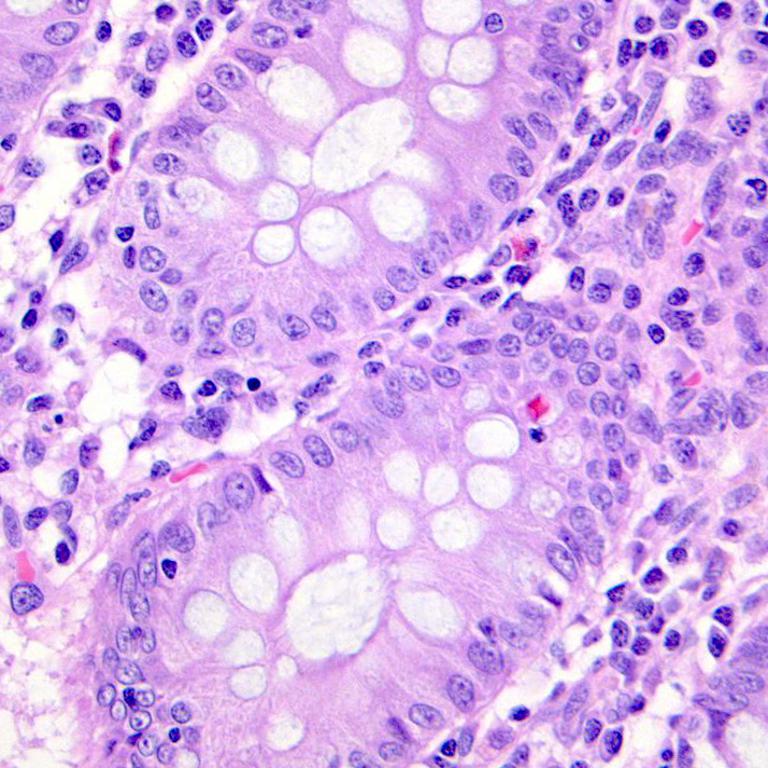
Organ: colon
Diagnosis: benign